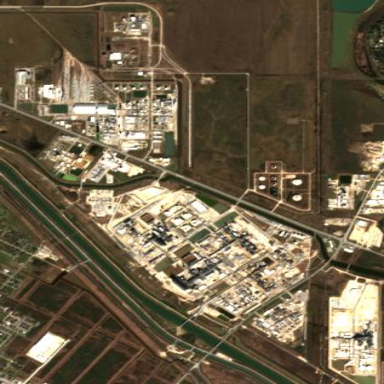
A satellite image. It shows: Industrial area with chemical facilities.